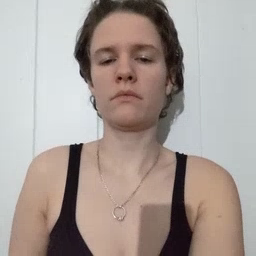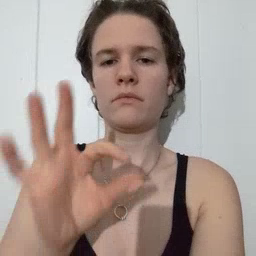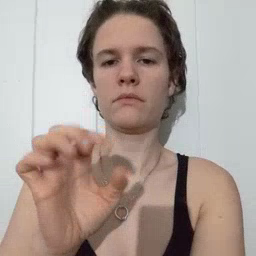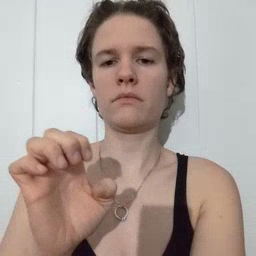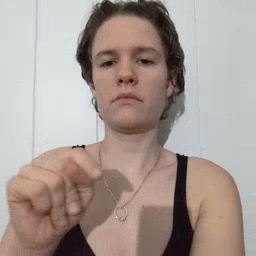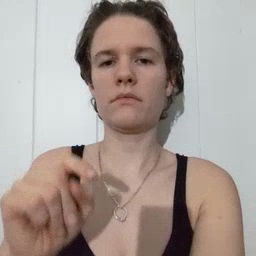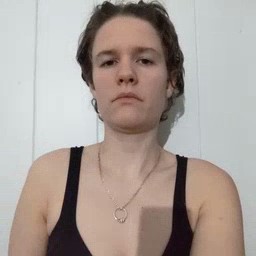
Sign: feet